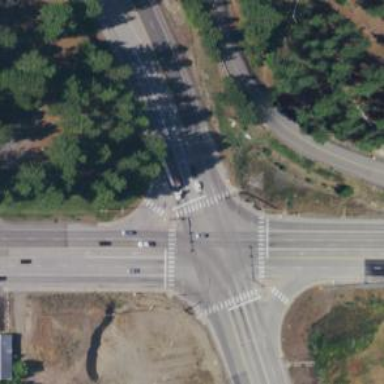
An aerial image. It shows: Secondary link road with asphalt surface.